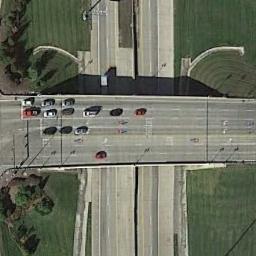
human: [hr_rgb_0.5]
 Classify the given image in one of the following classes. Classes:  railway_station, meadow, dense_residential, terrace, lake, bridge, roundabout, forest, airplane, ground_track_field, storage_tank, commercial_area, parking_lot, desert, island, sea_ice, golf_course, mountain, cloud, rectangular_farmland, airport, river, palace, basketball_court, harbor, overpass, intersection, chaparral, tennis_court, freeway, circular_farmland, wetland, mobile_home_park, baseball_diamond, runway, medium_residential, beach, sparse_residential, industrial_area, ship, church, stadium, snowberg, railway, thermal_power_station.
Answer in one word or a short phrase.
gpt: overpass